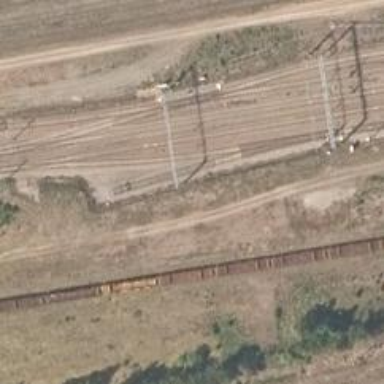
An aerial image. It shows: Railway track with electrified contact lines. This is siding track.